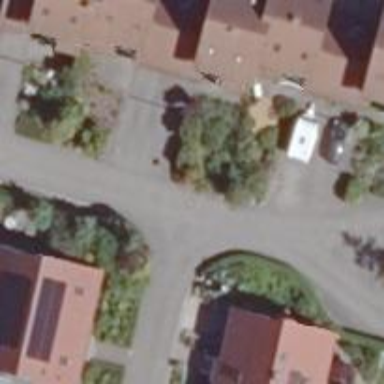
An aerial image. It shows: Living street.